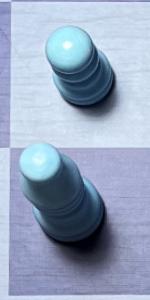
Label: Bishop_White